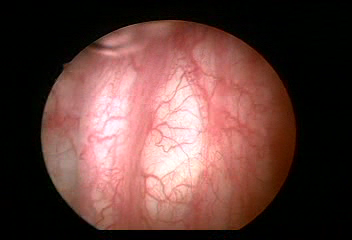
Modality: WLC
Class: Normal mucosa
Bladder cancer association: No